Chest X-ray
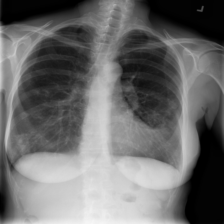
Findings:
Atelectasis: negative
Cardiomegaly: negative
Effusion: negative
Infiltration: negative
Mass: negative
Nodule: negative
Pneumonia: negative
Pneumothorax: negative
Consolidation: positive
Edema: negative
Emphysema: negative
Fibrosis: negative
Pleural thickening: negative
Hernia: negative